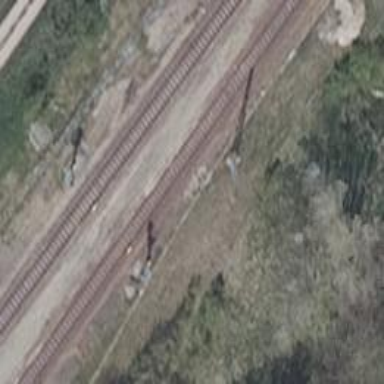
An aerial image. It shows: Railway signal.